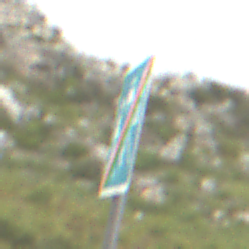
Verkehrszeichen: EndeVerkehrsberuhigterBereich
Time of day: Midday
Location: Outdoor (Nature)
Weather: Overcast
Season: NotSpecified
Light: Natural